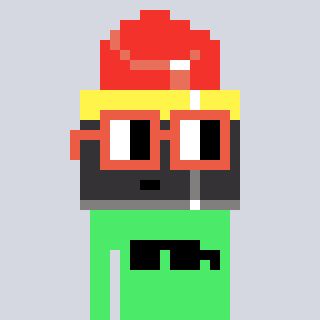
a pixel art character with square orange glasses, a lipstick-shaped head and a teal-colored body on a cool background